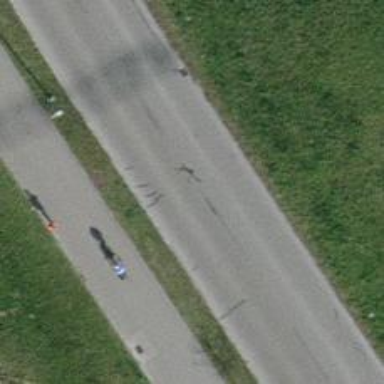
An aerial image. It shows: Tertiary road with asphalt surface and separate sidewalk.